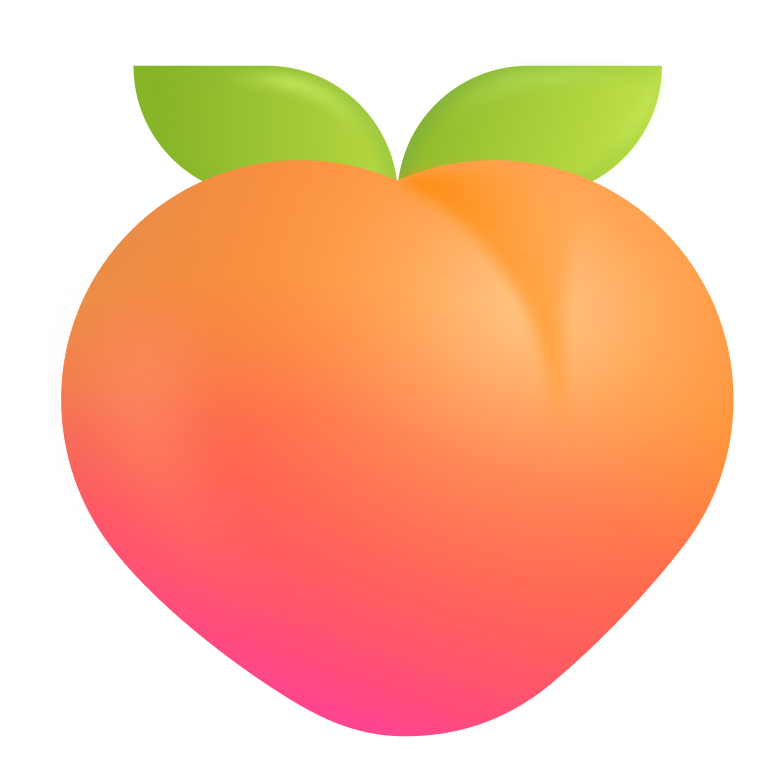
peach color